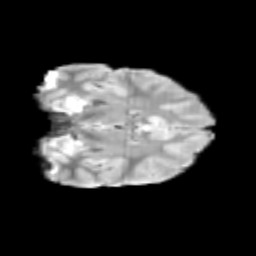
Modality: T2w
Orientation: coronal
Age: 13
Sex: male
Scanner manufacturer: siemens
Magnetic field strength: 3 T
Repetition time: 3.8 s
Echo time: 0.07 s